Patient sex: M
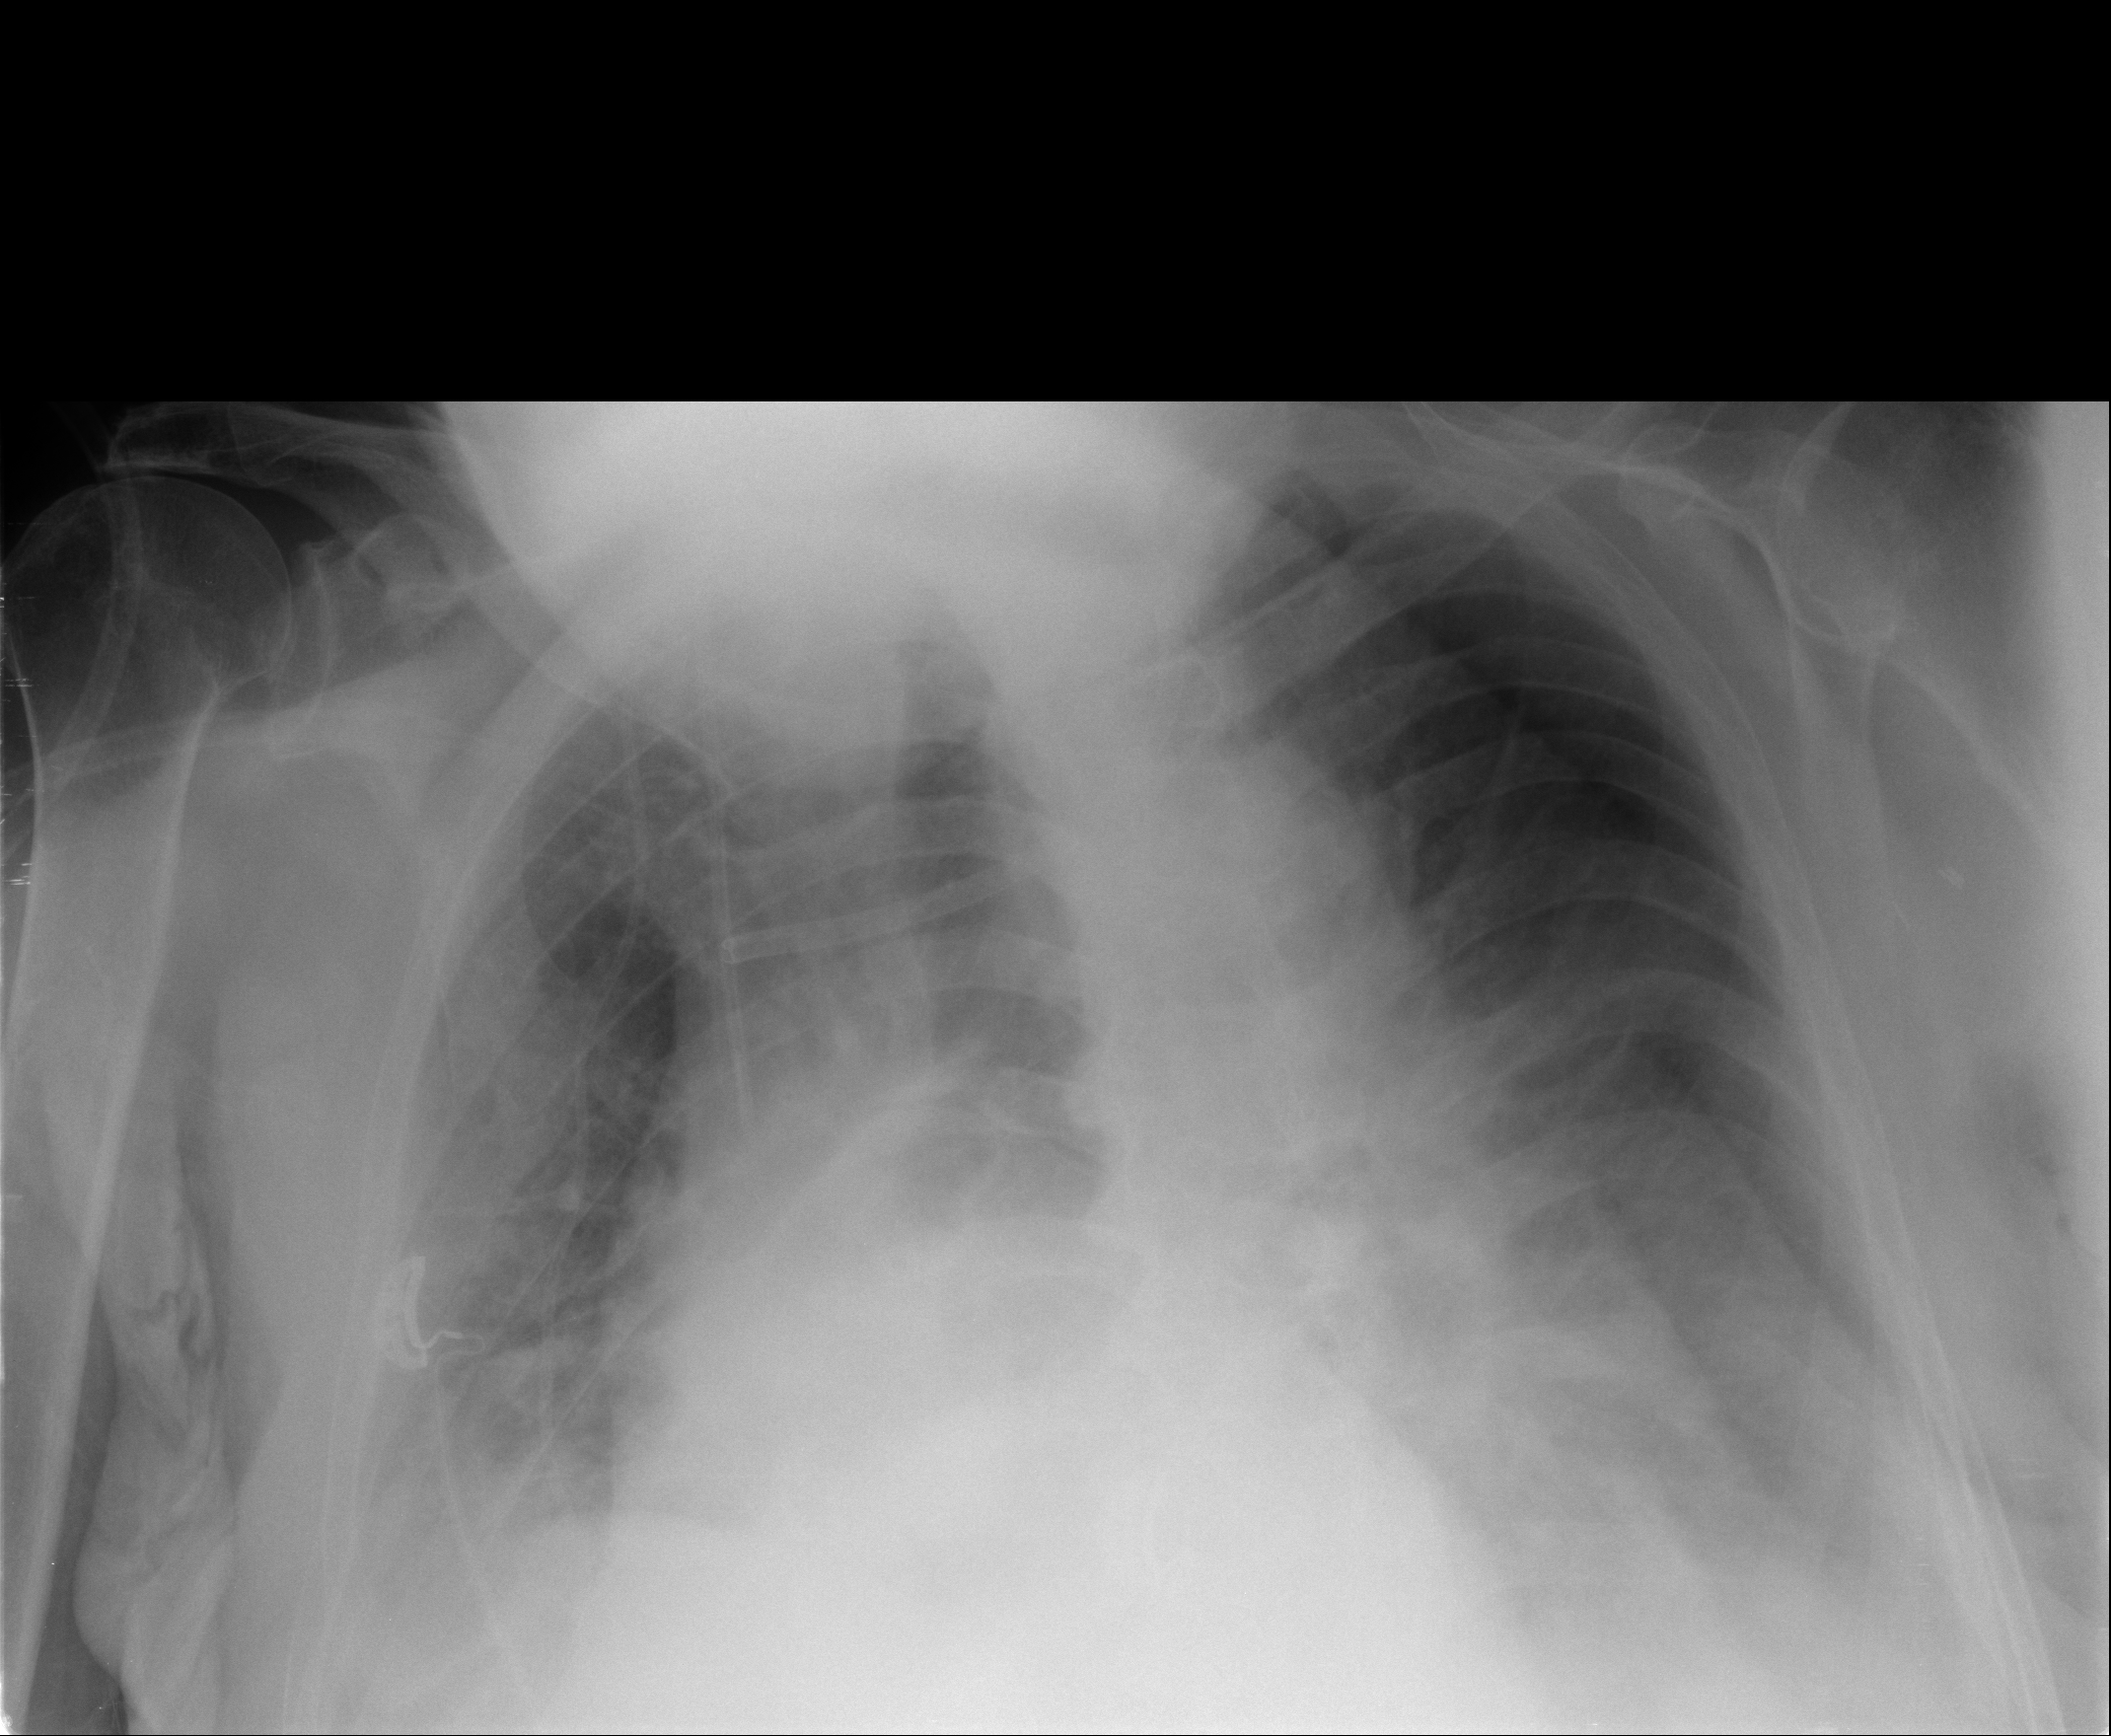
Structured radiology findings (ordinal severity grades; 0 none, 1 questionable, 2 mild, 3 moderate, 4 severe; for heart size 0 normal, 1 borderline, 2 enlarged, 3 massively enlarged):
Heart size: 0
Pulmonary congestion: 0
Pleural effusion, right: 2
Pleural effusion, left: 2
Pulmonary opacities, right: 0
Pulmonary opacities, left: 0
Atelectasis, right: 2
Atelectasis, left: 2